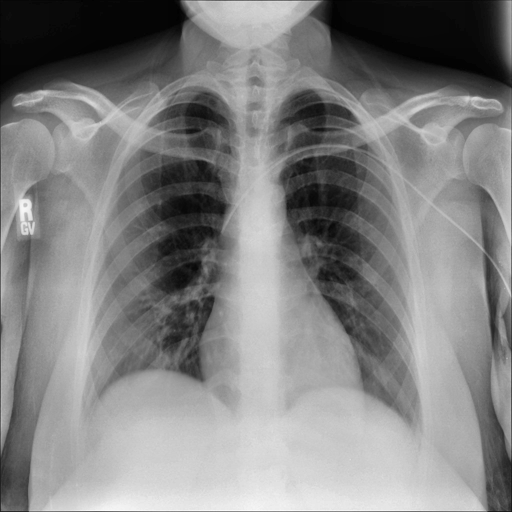
Finding: NORMAL